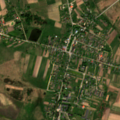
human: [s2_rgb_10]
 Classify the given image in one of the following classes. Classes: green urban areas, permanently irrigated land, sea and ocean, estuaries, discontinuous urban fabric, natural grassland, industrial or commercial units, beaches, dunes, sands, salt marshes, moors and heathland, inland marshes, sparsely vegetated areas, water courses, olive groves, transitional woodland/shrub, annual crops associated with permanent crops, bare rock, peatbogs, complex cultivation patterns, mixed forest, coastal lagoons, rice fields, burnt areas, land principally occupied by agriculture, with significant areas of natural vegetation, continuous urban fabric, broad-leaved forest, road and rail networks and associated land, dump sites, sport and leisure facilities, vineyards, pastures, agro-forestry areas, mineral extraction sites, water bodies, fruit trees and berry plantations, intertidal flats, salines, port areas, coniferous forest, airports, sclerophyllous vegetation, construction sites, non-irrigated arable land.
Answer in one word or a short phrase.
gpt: discontinuous urban fabric, non-irrigated arable land, pastures, complex cultivation patterns